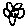
Label: flower